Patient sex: M
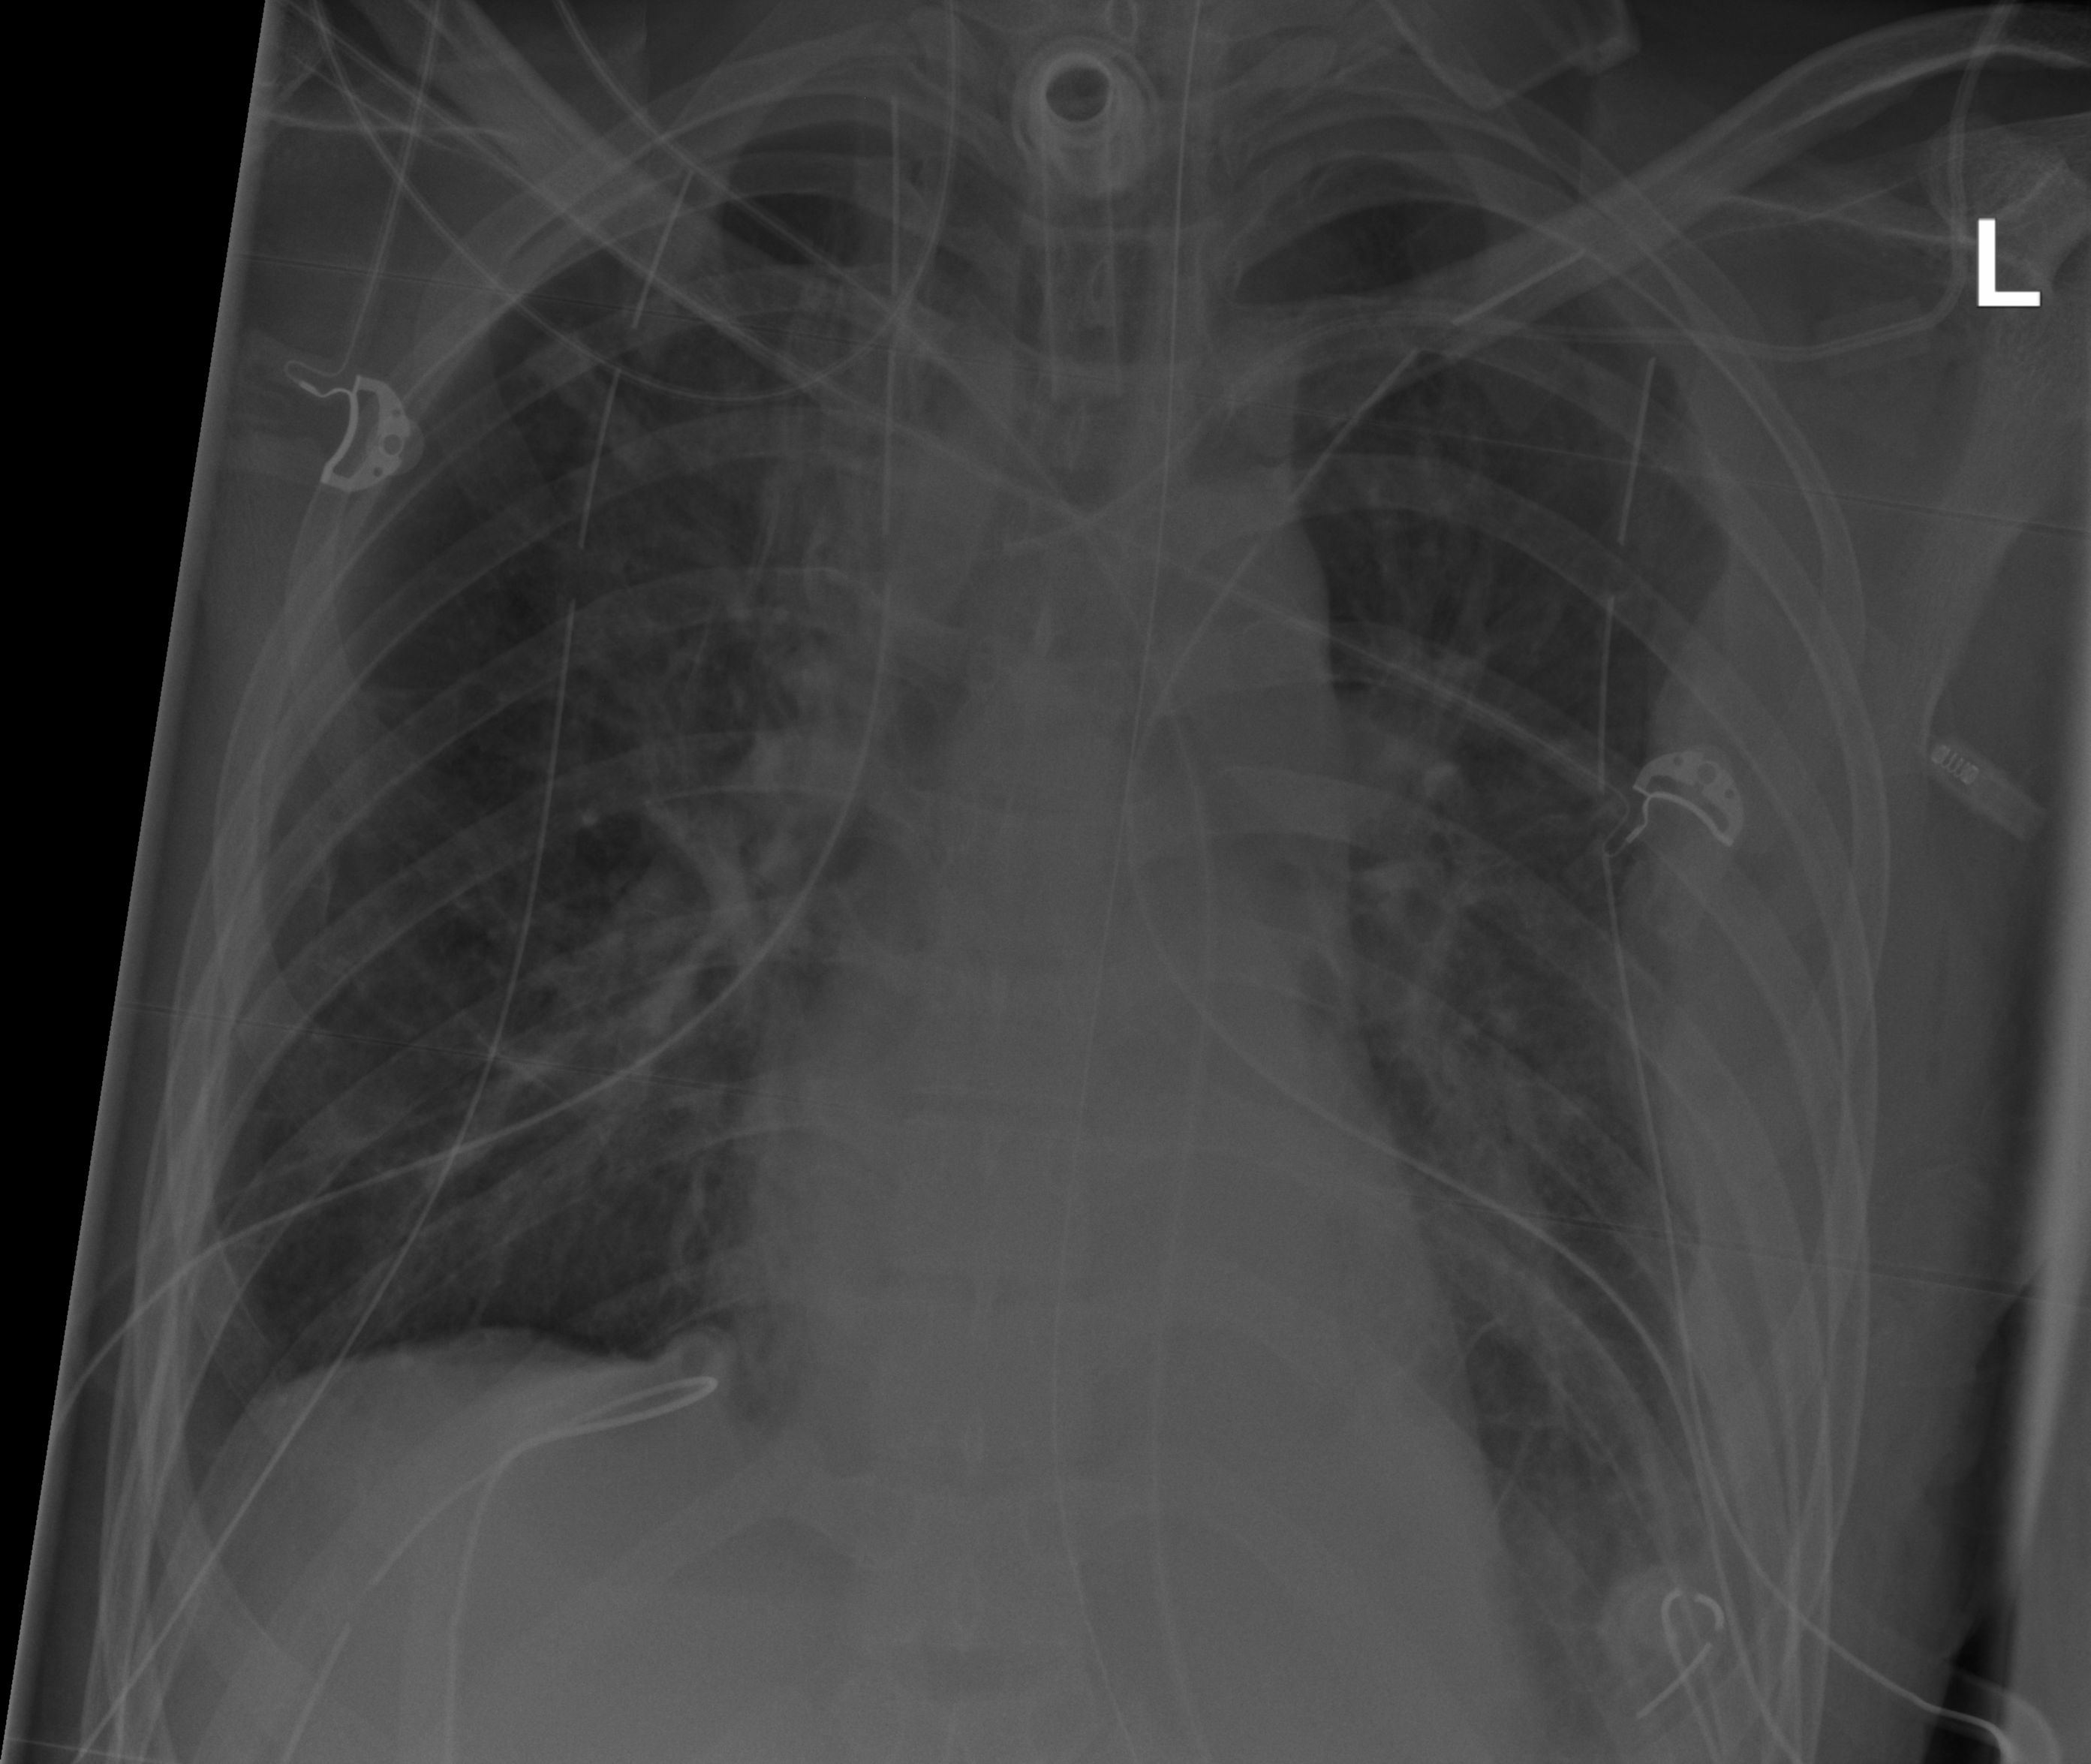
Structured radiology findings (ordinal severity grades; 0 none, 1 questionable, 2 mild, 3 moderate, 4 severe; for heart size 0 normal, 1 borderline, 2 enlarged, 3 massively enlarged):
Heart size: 0
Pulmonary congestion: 0
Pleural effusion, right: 0
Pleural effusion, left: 2
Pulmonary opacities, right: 2
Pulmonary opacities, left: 3
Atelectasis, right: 0
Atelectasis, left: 2